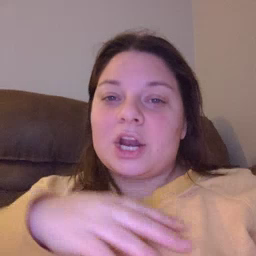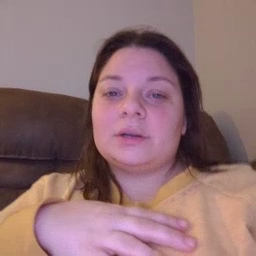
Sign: nose